Question: I want to align image view and label horizontally in container but they are aligning correctly
I want to make both leading edges together but it not showing correctly
and one more thing if a view present there below label and if text is less or more than it should display just below the label height
view should adjusted according to variant height of label

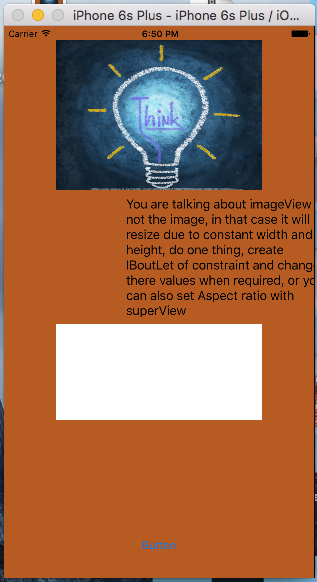
Answer: Assuming that your layout looks something like this, at the top there is a image, below that there is a label whose leading should be equal to the top image view leading. And below the label there should be another view whose top space should vary according to the label height.
Solution for this goes like this,
For the top image view pin image view to top of its superview with some space as per your requirements and centre it horizontally.
For the label pin it to image view bottom and label top with some space as per your requirements. Also add constraint to leading of label to leading of top image view and trailing of label to trailing of image view as 0 points.
For the view below the label pin label bottom to view top with some space as per your requirements. Then add leading and trailing constraints with respect to top image view similar to the constraints added to the label trailing and leading.